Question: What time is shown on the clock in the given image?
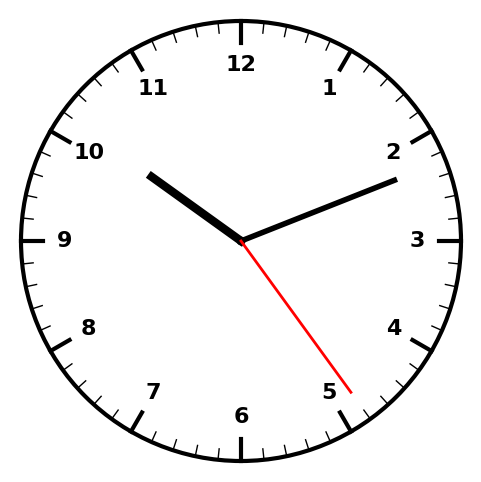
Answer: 10:11:24